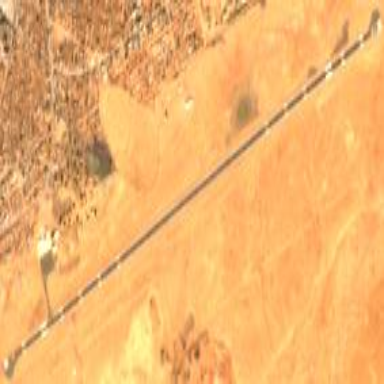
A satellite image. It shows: Asphalt runway at the airport.